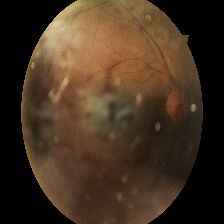
Diabetic retinopathy grade: Moderate